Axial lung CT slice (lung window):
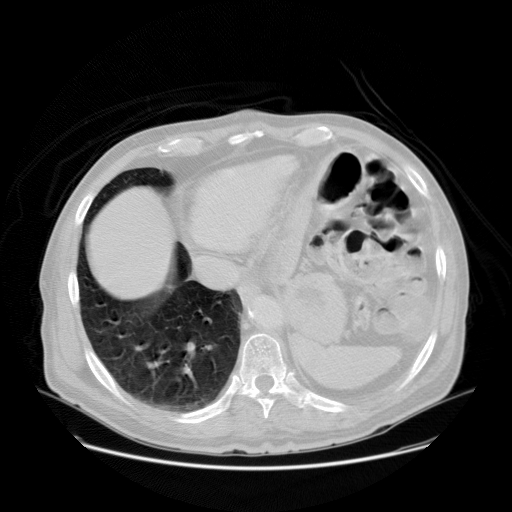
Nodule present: no